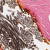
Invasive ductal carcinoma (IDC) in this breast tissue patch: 0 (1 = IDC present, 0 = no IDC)